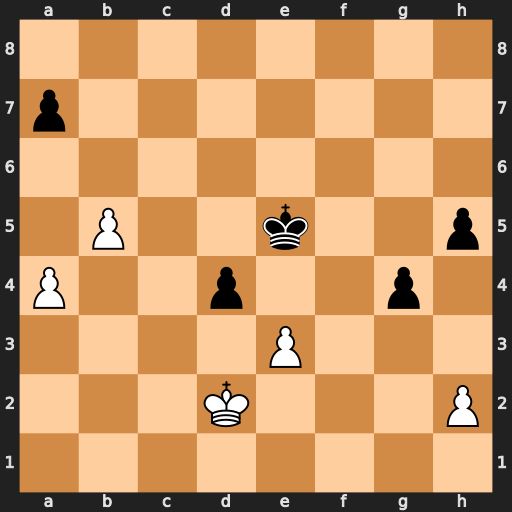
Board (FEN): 8/p7/8/1P2k2p/P2p2p1/4P3/3K3P/8
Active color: w
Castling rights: -
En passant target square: -
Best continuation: a5 dxe3+ Kxe3 Kd6 Kf4 h4 Kxg4